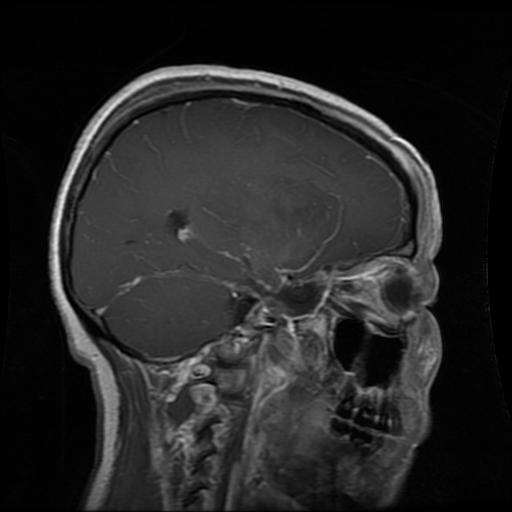
Label: glioma